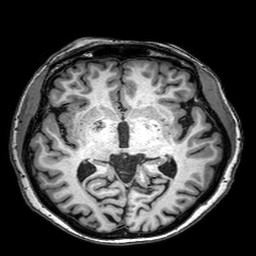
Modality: T1w
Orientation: coronal
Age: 73
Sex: female
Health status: healthy
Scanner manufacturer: philips
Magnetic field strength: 3 T